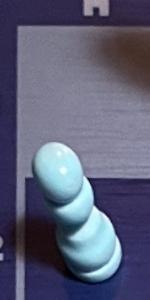
Label: Pawn_White